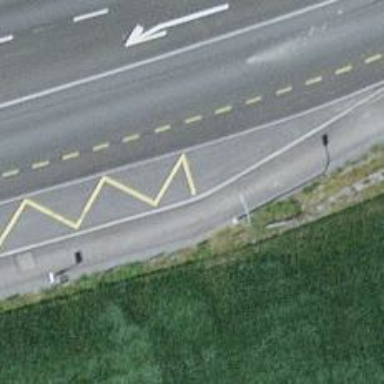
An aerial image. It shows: Bus stop with platform for public transport.